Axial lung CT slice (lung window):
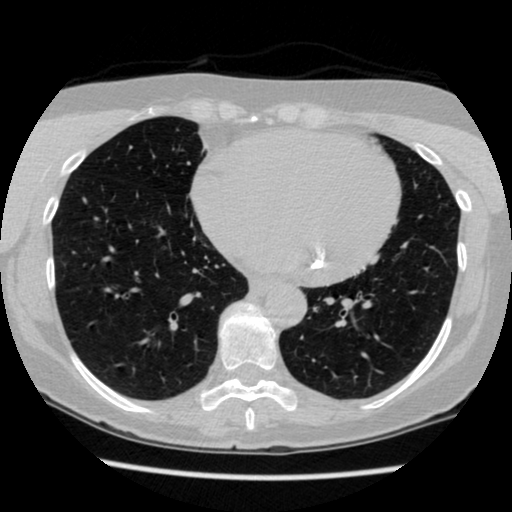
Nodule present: no